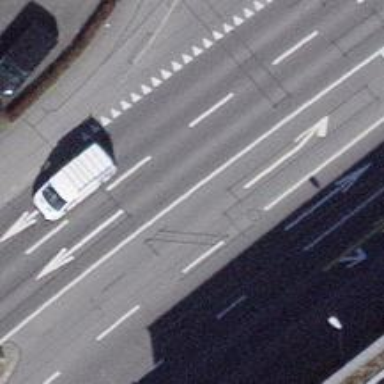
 which is classified as primary highway."